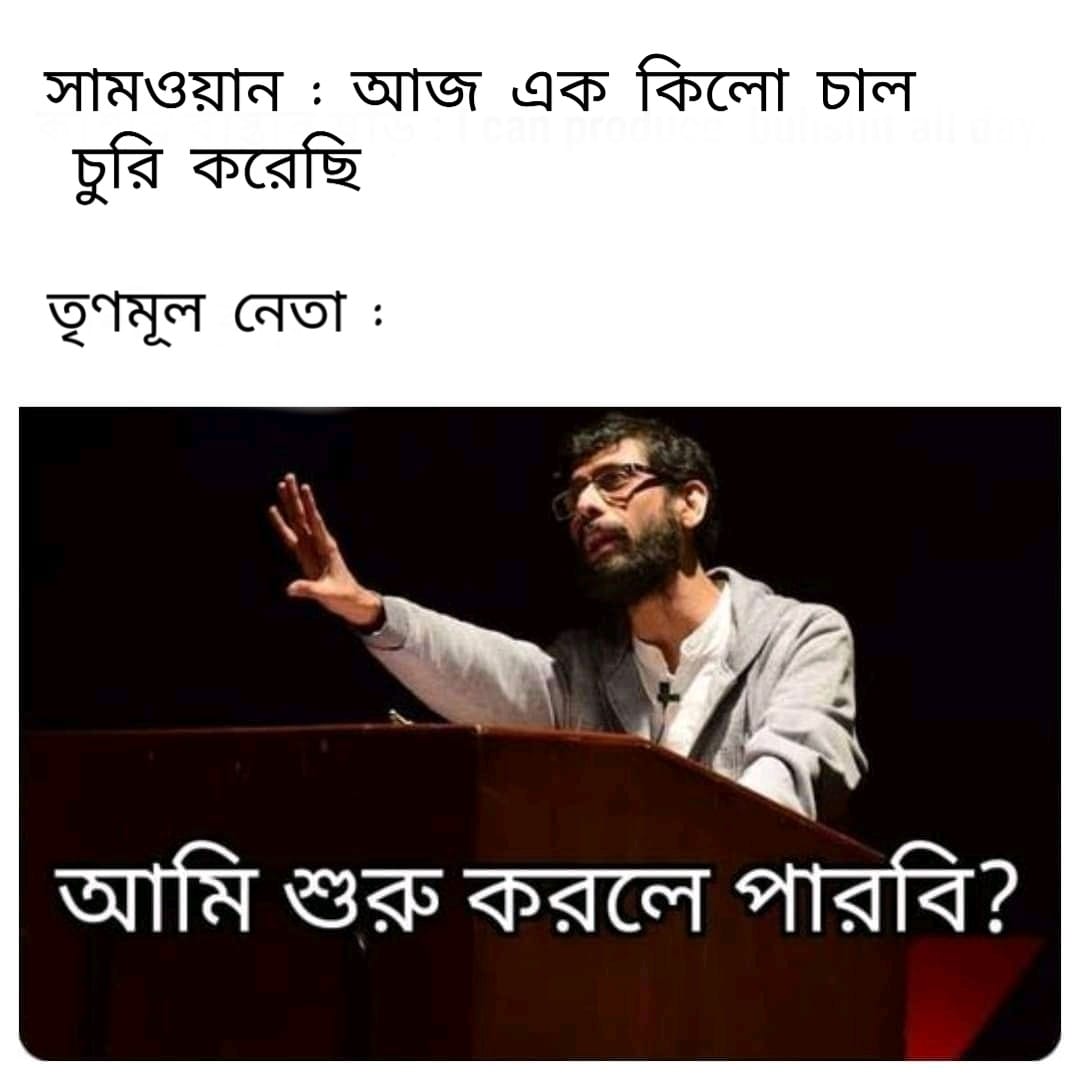
Caption: সামওয়ান : আজ এক কালো চাল চুরি করেছি    তৃণমূল নেতা :   আমি শুরু করলে পারবি ?
Label: hate